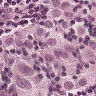
Metastatic tissue present: yes